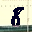
Label: 8